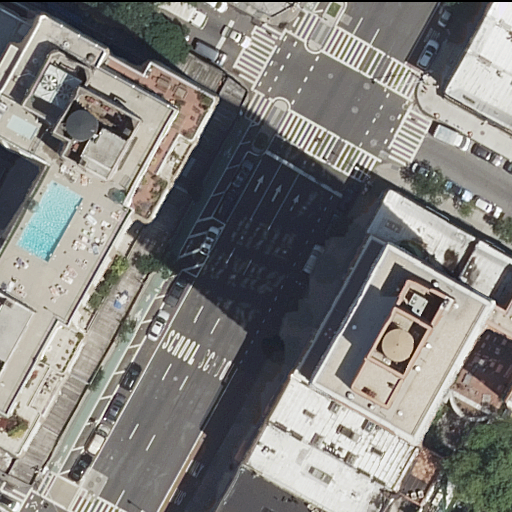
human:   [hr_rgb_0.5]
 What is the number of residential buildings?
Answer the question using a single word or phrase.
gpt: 11

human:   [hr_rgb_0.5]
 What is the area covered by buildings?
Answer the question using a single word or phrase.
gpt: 4528m2

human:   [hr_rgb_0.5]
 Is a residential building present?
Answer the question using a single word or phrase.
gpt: yes

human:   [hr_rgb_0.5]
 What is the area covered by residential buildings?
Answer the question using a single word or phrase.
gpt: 4528m2

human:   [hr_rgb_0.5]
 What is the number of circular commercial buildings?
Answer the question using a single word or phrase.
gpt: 0

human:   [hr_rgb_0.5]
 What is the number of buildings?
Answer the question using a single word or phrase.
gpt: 11

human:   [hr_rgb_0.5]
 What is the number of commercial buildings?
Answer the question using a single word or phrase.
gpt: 0

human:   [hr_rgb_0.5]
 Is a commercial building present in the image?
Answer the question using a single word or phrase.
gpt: no

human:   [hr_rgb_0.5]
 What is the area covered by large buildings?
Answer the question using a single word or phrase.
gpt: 3160m2

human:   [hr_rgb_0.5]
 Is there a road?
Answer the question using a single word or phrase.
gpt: yes

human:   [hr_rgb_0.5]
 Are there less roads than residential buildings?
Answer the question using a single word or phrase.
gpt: yes

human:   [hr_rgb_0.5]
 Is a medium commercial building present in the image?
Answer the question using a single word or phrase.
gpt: no

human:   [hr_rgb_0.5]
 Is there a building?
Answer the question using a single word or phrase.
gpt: yes

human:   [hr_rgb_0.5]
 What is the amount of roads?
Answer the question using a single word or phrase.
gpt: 6

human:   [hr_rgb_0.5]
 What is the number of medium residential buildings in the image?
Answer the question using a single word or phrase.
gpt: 5

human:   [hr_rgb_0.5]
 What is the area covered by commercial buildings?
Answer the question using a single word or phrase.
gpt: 0m2

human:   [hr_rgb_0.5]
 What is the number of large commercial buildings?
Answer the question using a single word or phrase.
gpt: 0

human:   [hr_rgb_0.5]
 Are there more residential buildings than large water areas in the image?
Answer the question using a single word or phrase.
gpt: yes

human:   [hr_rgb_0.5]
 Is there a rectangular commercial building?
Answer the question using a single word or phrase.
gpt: no

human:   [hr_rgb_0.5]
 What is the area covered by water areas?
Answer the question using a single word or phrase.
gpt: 0m2

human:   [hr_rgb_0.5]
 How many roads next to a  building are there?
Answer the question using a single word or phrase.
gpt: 6

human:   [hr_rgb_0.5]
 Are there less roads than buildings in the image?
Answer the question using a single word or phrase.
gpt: yes

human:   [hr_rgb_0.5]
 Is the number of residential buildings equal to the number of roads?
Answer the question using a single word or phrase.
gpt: no

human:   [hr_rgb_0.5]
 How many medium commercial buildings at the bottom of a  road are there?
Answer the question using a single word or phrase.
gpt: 0

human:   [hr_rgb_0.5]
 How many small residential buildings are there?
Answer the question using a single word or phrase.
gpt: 4

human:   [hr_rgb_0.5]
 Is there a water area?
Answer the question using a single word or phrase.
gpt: no

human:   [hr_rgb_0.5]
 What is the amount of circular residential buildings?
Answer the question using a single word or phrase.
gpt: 0

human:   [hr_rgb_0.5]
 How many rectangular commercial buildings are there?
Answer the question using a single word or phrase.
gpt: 0

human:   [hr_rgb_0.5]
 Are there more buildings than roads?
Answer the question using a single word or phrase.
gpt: yes

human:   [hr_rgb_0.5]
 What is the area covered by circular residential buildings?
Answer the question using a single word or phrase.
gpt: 0m2

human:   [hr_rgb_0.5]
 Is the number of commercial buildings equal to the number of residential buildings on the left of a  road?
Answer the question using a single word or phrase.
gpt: no

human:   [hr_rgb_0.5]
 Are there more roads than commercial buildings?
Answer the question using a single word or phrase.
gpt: yes

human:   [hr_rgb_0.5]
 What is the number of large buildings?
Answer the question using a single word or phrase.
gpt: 2

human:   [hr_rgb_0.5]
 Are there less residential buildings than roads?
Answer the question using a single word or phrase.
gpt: no

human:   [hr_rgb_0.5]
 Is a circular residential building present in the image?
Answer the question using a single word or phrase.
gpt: no

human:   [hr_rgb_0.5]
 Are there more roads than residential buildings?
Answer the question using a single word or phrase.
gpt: no

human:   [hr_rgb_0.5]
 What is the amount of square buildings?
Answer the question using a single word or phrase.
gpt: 0

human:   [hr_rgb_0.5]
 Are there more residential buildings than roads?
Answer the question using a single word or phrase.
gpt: yes

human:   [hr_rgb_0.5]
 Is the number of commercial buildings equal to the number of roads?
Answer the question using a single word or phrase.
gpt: no

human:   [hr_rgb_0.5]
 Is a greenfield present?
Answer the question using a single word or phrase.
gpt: no

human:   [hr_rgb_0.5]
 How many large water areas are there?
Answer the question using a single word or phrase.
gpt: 0

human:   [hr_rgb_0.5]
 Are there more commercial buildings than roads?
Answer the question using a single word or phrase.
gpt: no

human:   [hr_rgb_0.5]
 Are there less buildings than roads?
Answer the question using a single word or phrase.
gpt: no

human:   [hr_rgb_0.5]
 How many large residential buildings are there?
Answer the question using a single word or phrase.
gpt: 2

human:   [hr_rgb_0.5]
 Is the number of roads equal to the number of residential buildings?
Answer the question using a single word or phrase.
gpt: no

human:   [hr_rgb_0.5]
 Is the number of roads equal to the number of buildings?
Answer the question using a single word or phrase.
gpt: no

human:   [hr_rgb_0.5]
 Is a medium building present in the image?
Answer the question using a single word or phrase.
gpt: yes

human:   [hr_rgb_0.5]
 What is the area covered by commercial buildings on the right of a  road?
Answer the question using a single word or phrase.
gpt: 0m2

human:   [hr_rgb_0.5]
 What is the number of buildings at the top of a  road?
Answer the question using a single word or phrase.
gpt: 7

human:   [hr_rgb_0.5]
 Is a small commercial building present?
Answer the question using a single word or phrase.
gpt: no

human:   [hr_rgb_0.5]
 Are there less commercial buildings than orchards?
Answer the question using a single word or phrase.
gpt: no

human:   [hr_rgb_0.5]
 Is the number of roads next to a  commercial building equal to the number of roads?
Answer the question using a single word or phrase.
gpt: no

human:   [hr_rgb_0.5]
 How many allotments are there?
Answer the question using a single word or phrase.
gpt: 0

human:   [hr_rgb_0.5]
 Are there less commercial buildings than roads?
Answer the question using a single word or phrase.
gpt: yes

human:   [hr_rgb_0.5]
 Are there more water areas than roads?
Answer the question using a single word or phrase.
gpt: no

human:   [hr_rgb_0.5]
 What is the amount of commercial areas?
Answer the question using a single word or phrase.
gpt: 0

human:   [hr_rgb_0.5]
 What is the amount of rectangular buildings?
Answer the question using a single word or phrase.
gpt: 9

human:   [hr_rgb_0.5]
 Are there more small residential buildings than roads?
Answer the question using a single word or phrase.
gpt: no

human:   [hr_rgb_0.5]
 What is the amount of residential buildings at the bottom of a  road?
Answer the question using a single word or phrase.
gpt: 8

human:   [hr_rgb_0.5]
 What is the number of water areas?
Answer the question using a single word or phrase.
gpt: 0

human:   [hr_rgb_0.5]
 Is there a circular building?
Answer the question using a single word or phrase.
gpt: no

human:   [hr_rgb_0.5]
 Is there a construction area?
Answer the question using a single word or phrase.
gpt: no

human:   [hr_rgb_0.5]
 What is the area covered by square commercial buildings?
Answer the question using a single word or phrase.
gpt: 0m2

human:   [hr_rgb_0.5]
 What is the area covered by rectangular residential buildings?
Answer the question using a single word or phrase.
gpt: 1368m2